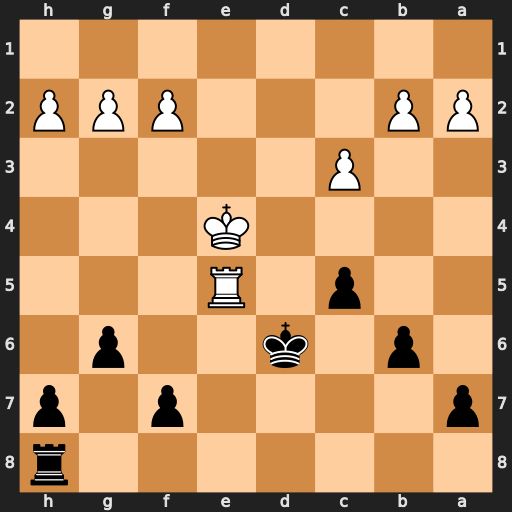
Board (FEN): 7r/p4p1p/1p1k2p1/2p1R3/4K3/2P5/PP3PPP/8
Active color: b
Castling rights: -
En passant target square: -
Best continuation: f5+ Kf4 g5+ Kxf5 Rf8+ Ke4 Rf4+ Ke3 Kxe5